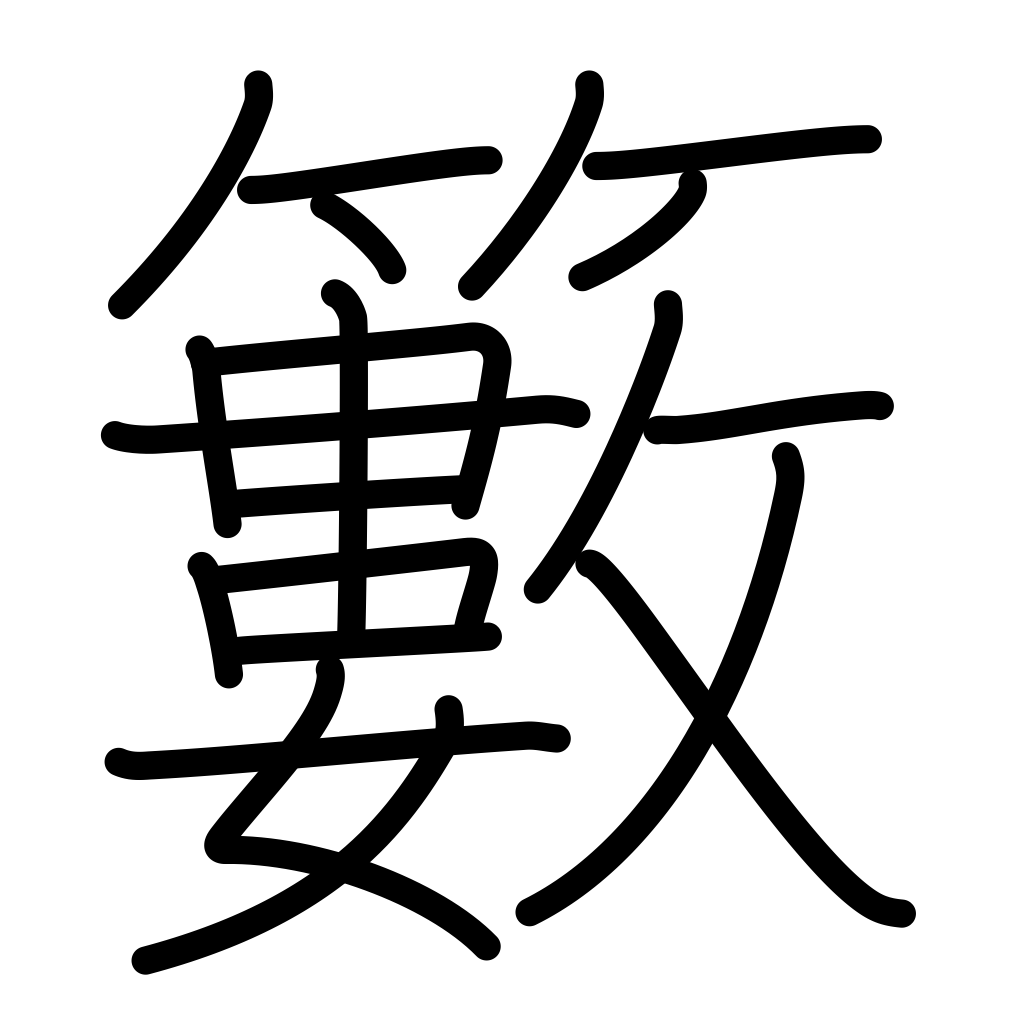
Meaning: thicket, bush, underbrush, grove